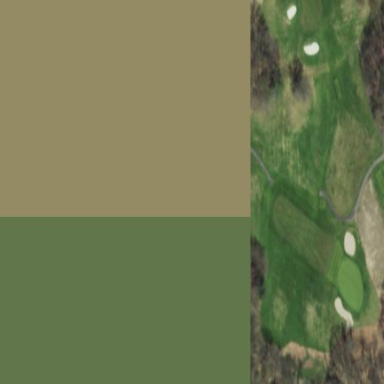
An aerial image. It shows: Golf rough area.